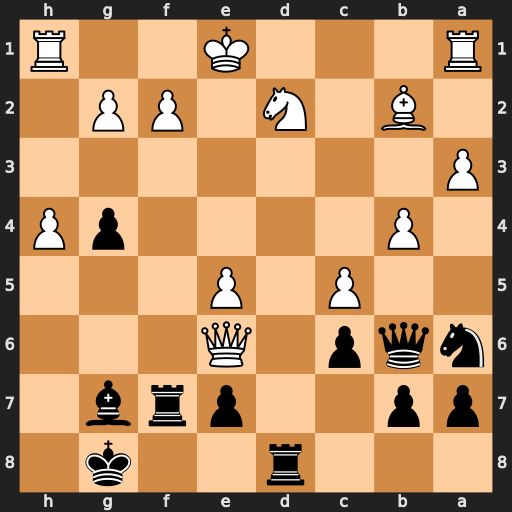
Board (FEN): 3r2k1/pp2prb1/nqp1Q3/2P1P3/1P4pP/P7/1B1N1PP1/R3K2R
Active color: b
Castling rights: KQ
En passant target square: -
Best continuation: Nxc5 bxc5 Qxb2